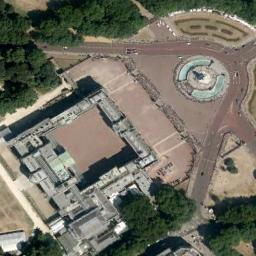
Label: palace